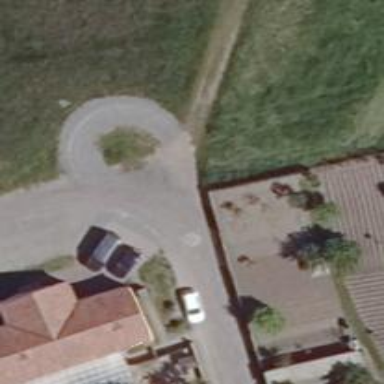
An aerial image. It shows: Turning loop on the road.